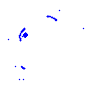
Particle: electron